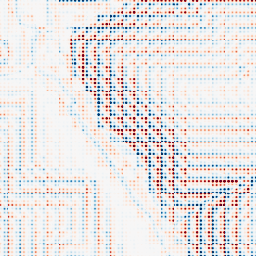
Category: wavelet
Decomposition family: wavelet_biorthogonal
Decomposition parameters: wavelet: bior1.3
level: 4
Upsampling method: sinc_hamming
Upsampling parameters: scale: 8
kernel_size: 4
Upsampling scale: 8